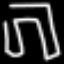
Label: pants